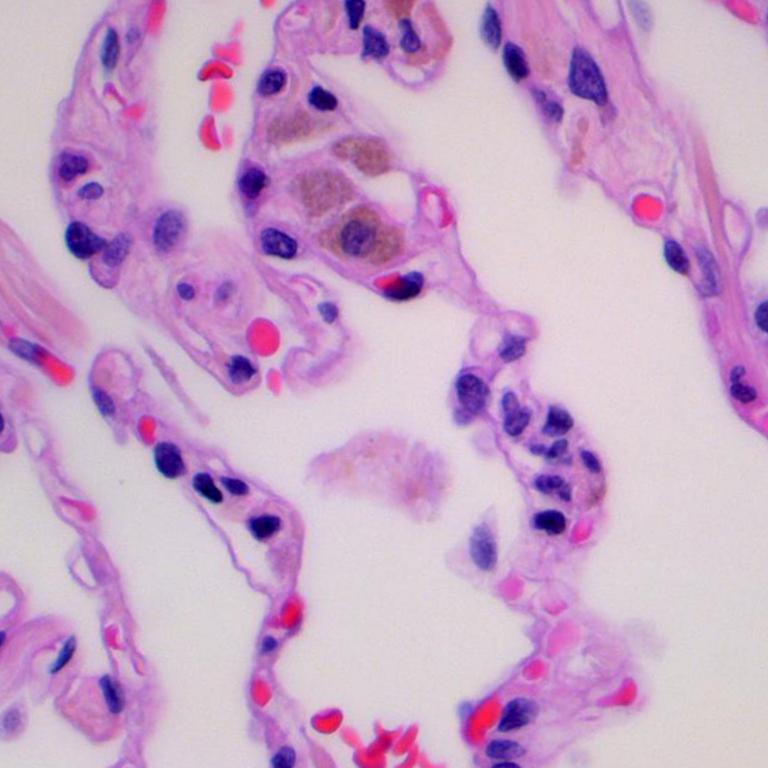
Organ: lung
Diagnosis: benign